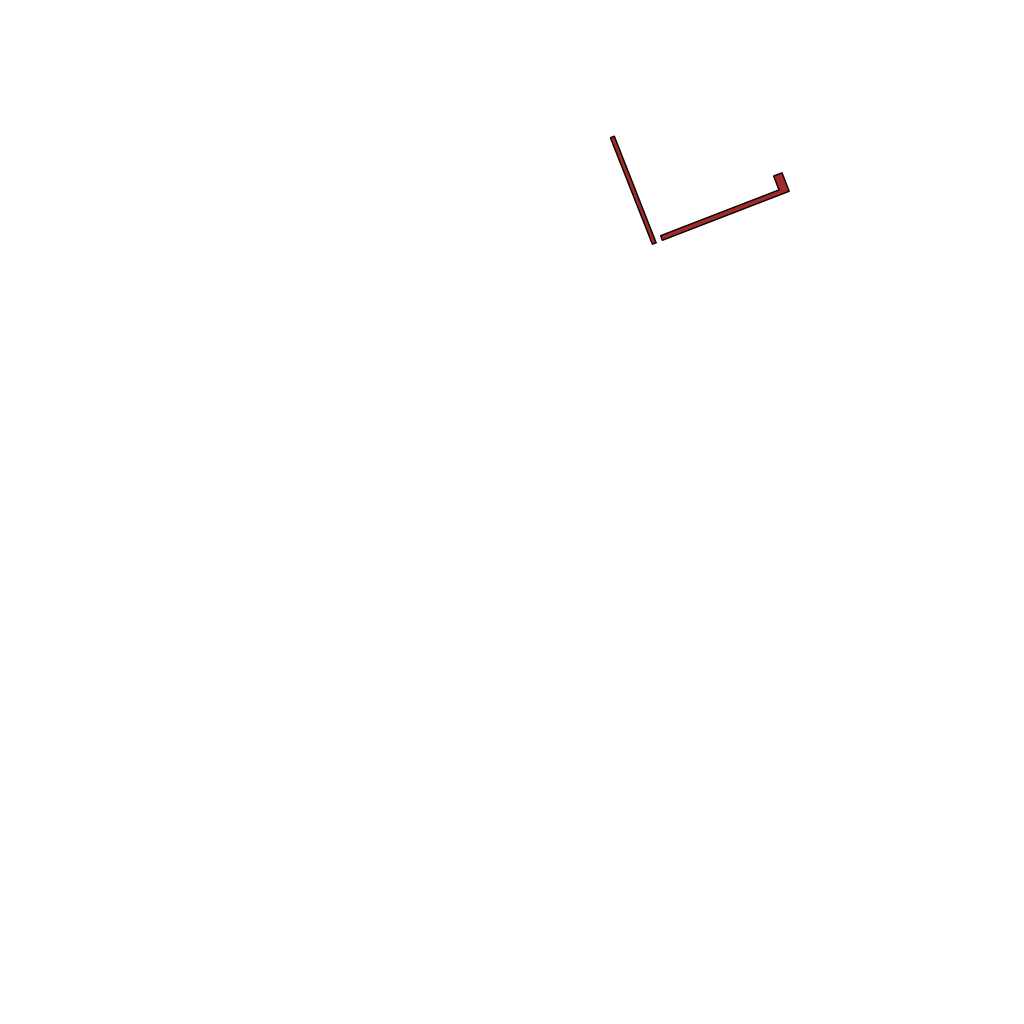
Tags: overhead vector_map, business, residential, density_5, Facility, 1.0 km²